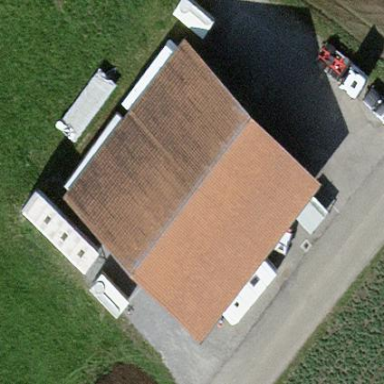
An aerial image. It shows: Farm auxiliary building.